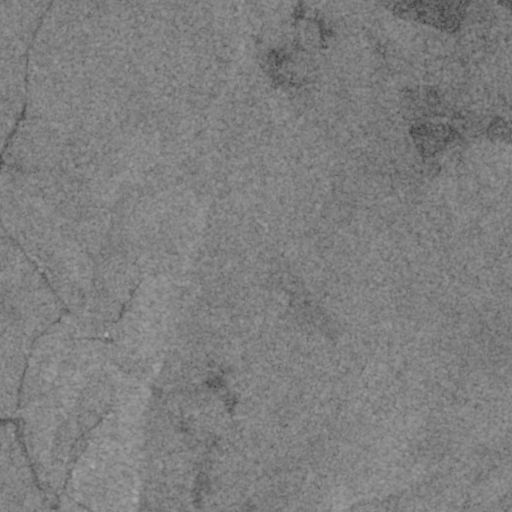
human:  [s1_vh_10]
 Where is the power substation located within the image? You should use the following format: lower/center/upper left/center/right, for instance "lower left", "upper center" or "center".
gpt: The power substation is located in the lower left of the image.
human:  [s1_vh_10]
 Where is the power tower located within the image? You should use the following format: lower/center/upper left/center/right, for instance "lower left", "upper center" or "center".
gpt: The power tower is located in the lower left of the image.
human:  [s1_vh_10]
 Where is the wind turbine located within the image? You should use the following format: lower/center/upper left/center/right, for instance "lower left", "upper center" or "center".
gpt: The wind turbine is located in the left of the image.
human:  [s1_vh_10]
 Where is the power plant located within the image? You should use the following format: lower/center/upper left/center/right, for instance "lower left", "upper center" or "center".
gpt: There is no power plant in the image.

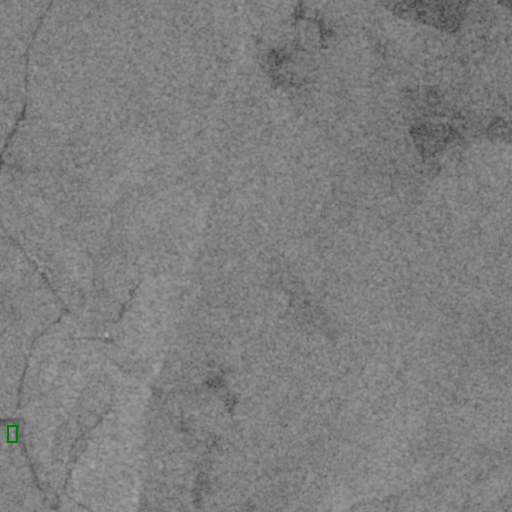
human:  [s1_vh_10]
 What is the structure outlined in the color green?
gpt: The structure outlined in green is a power substation.
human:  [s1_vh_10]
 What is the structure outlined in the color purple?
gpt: There is no purple outline.